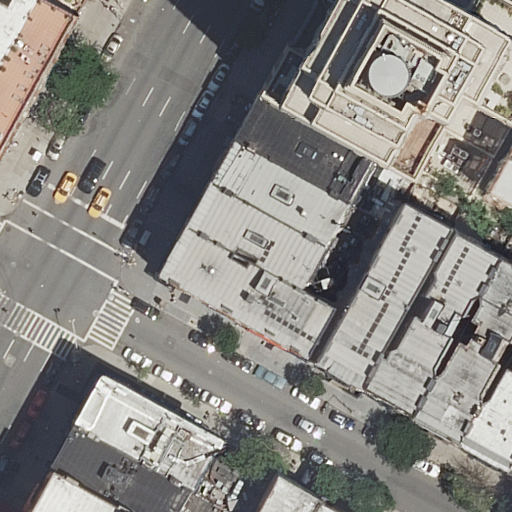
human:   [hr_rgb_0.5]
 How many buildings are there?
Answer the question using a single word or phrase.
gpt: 17

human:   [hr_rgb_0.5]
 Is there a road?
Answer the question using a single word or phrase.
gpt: yes

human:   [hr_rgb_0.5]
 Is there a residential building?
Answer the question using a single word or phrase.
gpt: yes

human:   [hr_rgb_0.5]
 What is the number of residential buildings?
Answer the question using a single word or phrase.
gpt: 17

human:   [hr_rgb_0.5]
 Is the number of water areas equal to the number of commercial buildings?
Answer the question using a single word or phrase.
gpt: yes

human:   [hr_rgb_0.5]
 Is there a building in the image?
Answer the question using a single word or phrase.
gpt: yes

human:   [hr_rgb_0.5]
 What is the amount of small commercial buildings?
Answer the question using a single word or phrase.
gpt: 0

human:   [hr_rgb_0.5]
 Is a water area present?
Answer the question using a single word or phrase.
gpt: no

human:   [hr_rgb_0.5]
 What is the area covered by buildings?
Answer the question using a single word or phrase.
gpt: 5023m2

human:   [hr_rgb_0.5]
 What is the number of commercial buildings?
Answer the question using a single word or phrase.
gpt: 0

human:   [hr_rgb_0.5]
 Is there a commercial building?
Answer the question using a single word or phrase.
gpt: no

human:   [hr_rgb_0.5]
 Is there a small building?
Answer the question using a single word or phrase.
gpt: yes

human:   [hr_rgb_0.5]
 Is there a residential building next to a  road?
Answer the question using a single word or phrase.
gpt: yes

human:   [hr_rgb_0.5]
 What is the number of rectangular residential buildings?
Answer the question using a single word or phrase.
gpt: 12

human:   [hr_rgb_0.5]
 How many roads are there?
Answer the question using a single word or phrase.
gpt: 3

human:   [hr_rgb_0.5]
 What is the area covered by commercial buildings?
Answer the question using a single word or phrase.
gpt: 0m2

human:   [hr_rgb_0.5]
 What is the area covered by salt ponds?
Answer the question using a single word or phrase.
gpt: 0m2

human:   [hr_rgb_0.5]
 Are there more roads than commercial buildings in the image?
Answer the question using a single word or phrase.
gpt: yes

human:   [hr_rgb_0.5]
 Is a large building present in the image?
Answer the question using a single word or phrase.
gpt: yes

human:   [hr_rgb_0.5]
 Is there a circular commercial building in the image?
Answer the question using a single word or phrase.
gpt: no

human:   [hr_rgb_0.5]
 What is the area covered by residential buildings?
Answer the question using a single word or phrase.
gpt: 5023m2

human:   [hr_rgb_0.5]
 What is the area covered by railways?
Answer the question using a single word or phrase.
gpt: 0m2

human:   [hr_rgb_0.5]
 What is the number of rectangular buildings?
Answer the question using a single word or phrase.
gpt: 12

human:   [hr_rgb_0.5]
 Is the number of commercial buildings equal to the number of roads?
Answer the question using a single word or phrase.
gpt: no

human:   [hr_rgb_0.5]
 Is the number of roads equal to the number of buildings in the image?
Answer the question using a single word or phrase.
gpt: no

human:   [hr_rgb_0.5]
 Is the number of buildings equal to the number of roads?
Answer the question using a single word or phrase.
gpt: no

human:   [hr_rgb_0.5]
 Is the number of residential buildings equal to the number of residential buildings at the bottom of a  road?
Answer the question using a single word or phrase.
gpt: no

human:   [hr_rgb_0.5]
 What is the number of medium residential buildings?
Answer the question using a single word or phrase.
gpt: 11

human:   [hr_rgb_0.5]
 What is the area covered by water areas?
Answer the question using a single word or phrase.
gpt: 0m2

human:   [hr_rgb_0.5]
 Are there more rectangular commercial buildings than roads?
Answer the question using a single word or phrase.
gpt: no

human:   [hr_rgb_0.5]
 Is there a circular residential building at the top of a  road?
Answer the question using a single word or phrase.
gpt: no

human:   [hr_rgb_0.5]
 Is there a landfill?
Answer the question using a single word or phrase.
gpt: no

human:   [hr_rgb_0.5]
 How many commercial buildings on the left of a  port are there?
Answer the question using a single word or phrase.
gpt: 0

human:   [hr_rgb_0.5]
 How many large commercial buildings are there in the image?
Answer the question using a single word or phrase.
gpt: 0

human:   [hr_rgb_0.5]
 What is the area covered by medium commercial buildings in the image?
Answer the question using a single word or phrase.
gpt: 0m2

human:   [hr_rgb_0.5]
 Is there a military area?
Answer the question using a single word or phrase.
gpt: no

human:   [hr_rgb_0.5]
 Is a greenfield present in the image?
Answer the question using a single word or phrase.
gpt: no

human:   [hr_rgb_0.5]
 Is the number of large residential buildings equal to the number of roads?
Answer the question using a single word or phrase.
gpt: no

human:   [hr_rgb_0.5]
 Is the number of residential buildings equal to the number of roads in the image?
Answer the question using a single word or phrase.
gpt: no

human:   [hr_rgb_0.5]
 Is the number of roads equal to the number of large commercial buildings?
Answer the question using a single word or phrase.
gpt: no

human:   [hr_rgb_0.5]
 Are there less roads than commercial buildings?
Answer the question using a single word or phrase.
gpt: no

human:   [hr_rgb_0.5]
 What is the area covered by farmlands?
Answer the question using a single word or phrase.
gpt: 0m2

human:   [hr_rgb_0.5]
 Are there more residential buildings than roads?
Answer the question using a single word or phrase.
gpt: yes

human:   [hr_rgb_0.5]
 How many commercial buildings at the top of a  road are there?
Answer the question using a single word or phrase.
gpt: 0

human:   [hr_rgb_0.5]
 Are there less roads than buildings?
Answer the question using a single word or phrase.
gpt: yes

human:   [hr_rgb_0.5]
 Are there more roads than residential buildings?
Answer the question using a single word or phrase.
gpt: no

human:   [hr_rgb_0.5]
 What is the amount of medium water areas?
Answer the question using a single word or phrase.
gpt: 0

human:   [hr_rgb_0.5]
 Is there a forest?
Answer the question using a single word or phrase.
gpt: no

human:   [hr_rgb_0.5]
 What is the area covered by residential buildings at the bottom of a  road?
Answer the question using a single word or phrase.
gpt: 2767m2

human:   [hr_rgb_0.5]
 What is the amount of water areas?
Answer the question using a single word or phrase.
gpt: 0

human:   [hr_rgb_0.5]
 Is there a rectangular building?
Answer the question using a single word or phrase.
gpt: yes

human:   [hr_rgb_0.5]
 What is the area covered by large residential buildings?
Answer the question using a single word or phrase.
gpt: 1443m2

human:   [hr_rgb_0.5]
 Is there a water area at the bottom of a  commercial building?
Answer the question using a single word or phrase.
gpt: no

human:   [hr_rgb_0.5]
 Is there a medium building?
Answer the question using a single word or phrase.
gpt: yes

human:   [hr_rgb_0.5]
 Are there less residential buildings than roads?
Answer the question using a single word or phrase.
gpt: no

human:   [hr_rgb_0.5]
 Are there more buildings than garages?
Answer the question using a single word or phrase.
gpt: yes

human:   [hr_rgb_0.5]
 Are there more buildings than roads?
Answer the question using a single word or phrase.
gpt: yes

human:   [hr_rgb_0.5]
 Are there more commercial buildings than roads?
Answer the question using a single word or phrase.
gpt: no

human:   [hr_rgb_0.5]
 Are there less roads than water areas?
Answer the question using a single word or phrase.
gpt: no

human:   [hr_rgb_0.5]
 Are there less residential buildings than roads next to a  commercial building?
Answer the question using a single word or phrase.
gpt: no

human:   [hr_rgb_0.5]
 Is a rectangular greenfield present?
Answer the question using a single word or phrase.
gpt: no

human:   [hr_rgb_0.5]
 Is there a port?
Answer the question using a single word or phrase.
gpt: no

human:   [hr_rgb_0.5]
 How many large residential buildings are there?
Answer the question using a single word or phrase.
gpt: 1

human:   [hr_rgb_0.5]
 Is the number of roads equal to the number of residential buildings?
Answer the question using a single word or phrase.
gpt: no